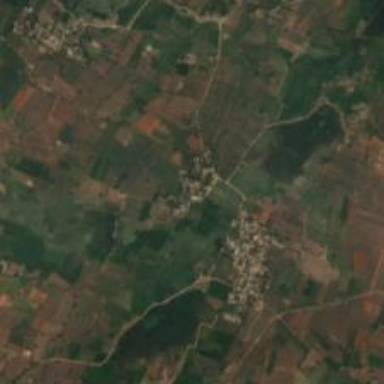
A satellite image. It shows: Small hamlet.